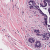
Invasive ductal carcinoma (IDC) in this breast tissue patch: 0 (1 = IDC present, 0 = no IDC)